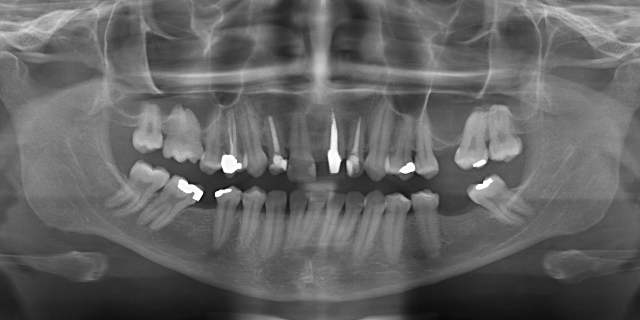
adult